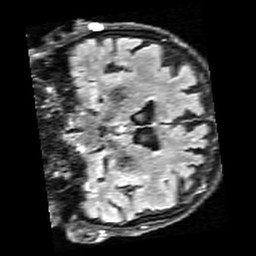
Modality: FLAIR
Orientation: coronal
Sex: male
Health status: healthy
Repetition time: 12 s
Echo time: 0.095 s